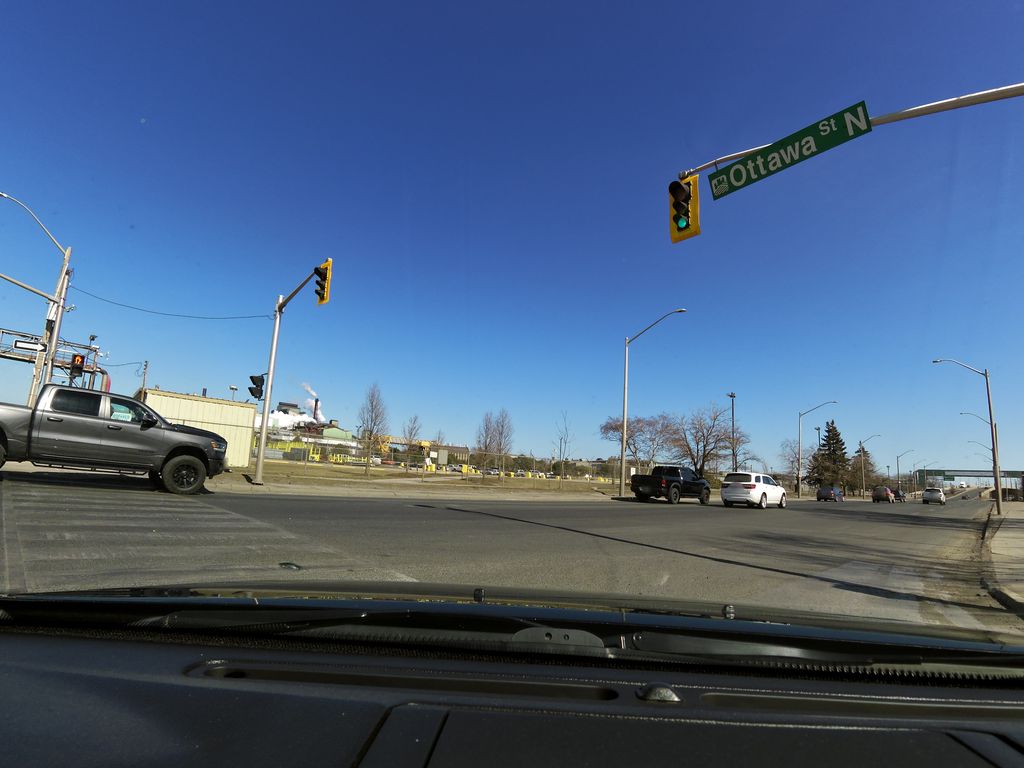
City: hamilton